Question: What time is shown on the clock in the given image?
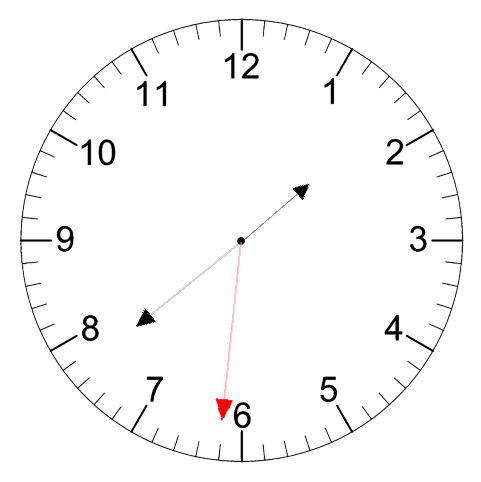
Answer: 01:38:31